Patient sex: F
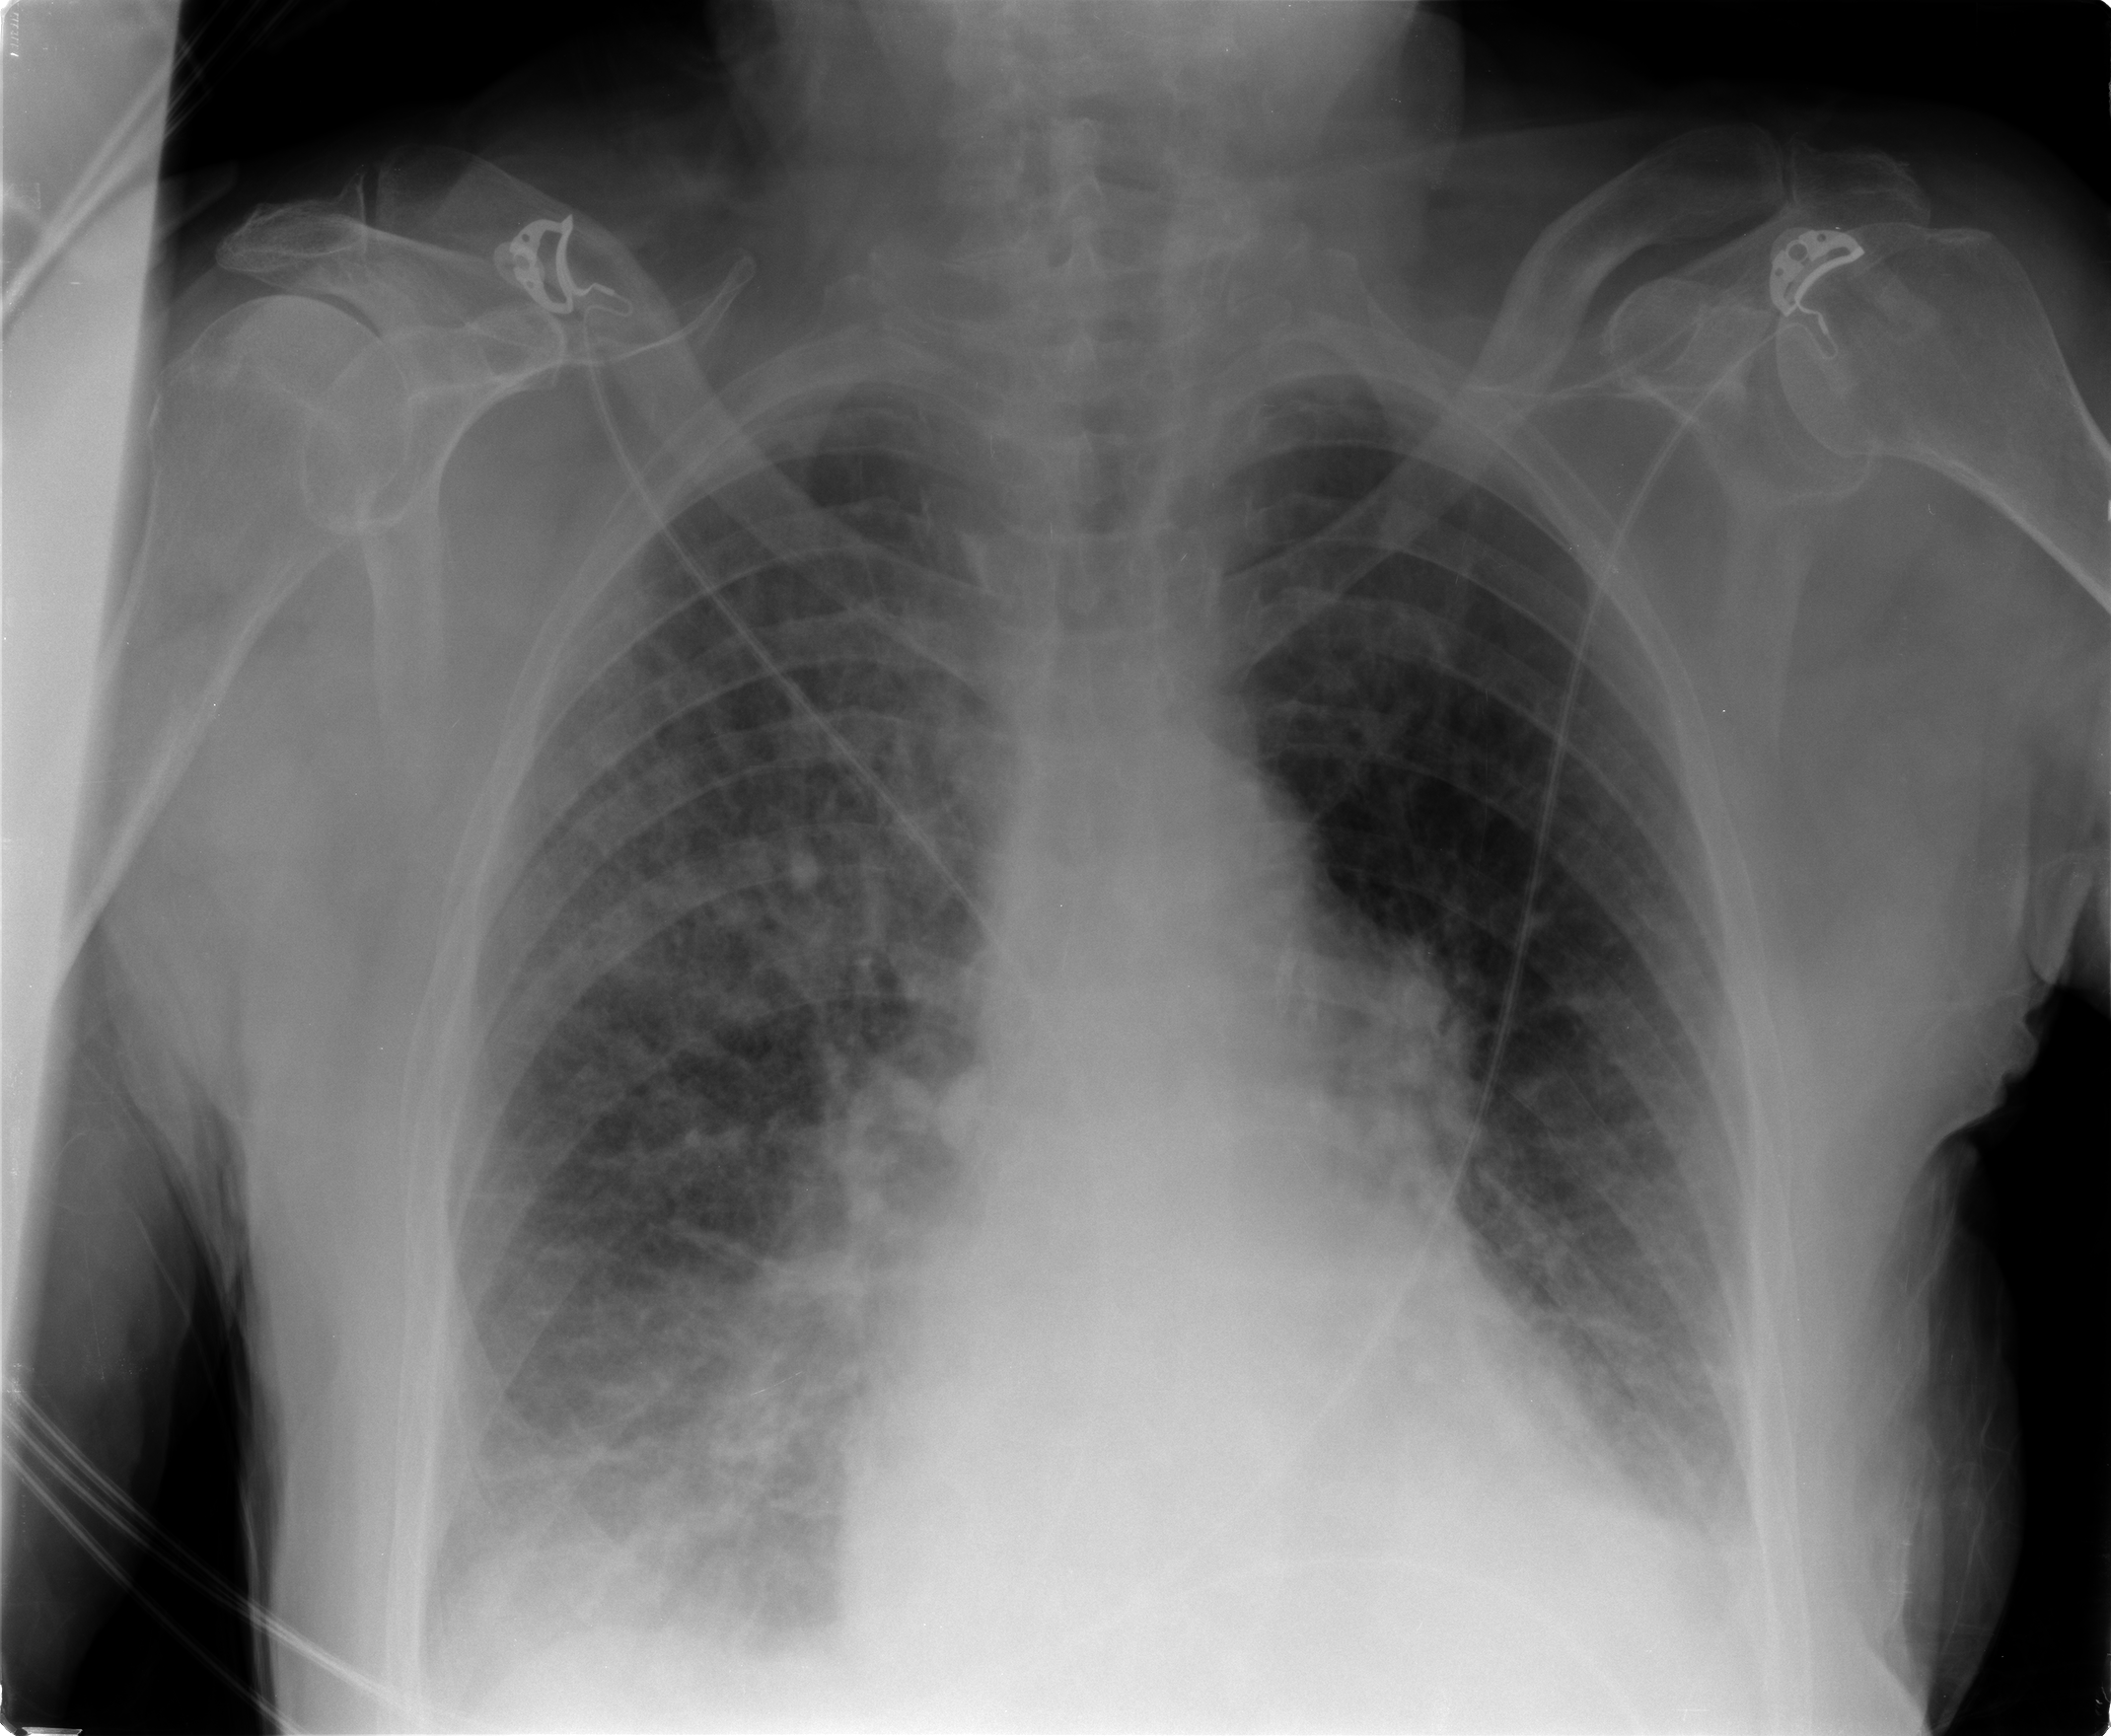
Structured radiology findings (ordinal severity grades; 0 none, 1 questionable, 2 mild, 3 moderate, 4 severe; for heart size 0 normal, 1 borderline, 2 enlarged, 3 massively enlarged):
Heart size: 1
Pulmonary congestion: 2
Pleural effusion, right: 1
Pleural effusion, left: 2
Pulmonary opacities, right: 3
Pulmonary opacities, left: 2
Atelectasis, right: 3
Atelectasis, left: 3